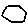
Label: hexagon